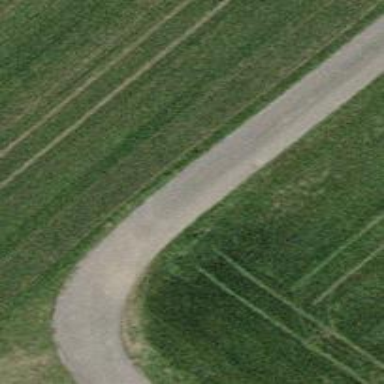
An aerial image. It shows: Paved track with grade1 tracktype.